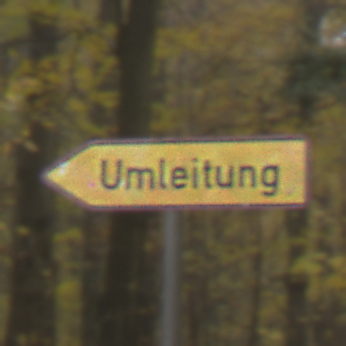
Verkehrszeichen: UmleitungswegweiserLinksweisend
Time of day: MorningAfternoon
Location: Outdoor (Nature)
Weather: Overcast
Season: Autumn
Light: Natural